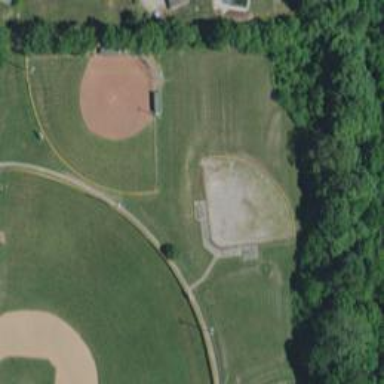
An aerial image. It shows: Softball pitch for leisure and sport activities.